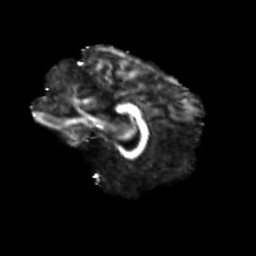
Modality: FA
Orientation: sagittal
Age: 31
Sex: female
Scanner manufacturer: siemens
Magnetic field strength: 3 T
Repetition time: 3.5 s
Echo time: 0.125 s